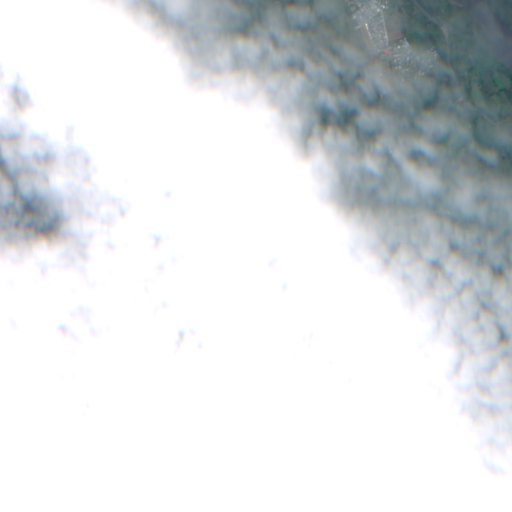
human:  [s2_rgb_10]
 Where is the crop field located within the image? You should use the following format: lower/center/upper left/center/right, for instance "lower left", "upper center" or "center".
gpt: The crop field is located in the upper right of the image.
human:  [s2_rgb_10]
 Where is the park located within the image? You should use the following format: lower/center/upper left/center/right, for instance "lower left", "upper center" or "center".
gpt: The park is located in the upper right of the image.
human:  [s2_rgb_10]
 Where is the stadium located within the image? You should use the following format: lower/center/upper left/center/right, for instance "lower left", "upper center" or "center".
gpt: The stadium is located in the upper right of the image.
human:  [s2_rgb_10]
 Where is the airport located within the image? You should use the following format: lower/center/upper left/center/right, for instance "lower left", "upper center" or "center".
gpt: There is no airport in the image.